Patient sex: M
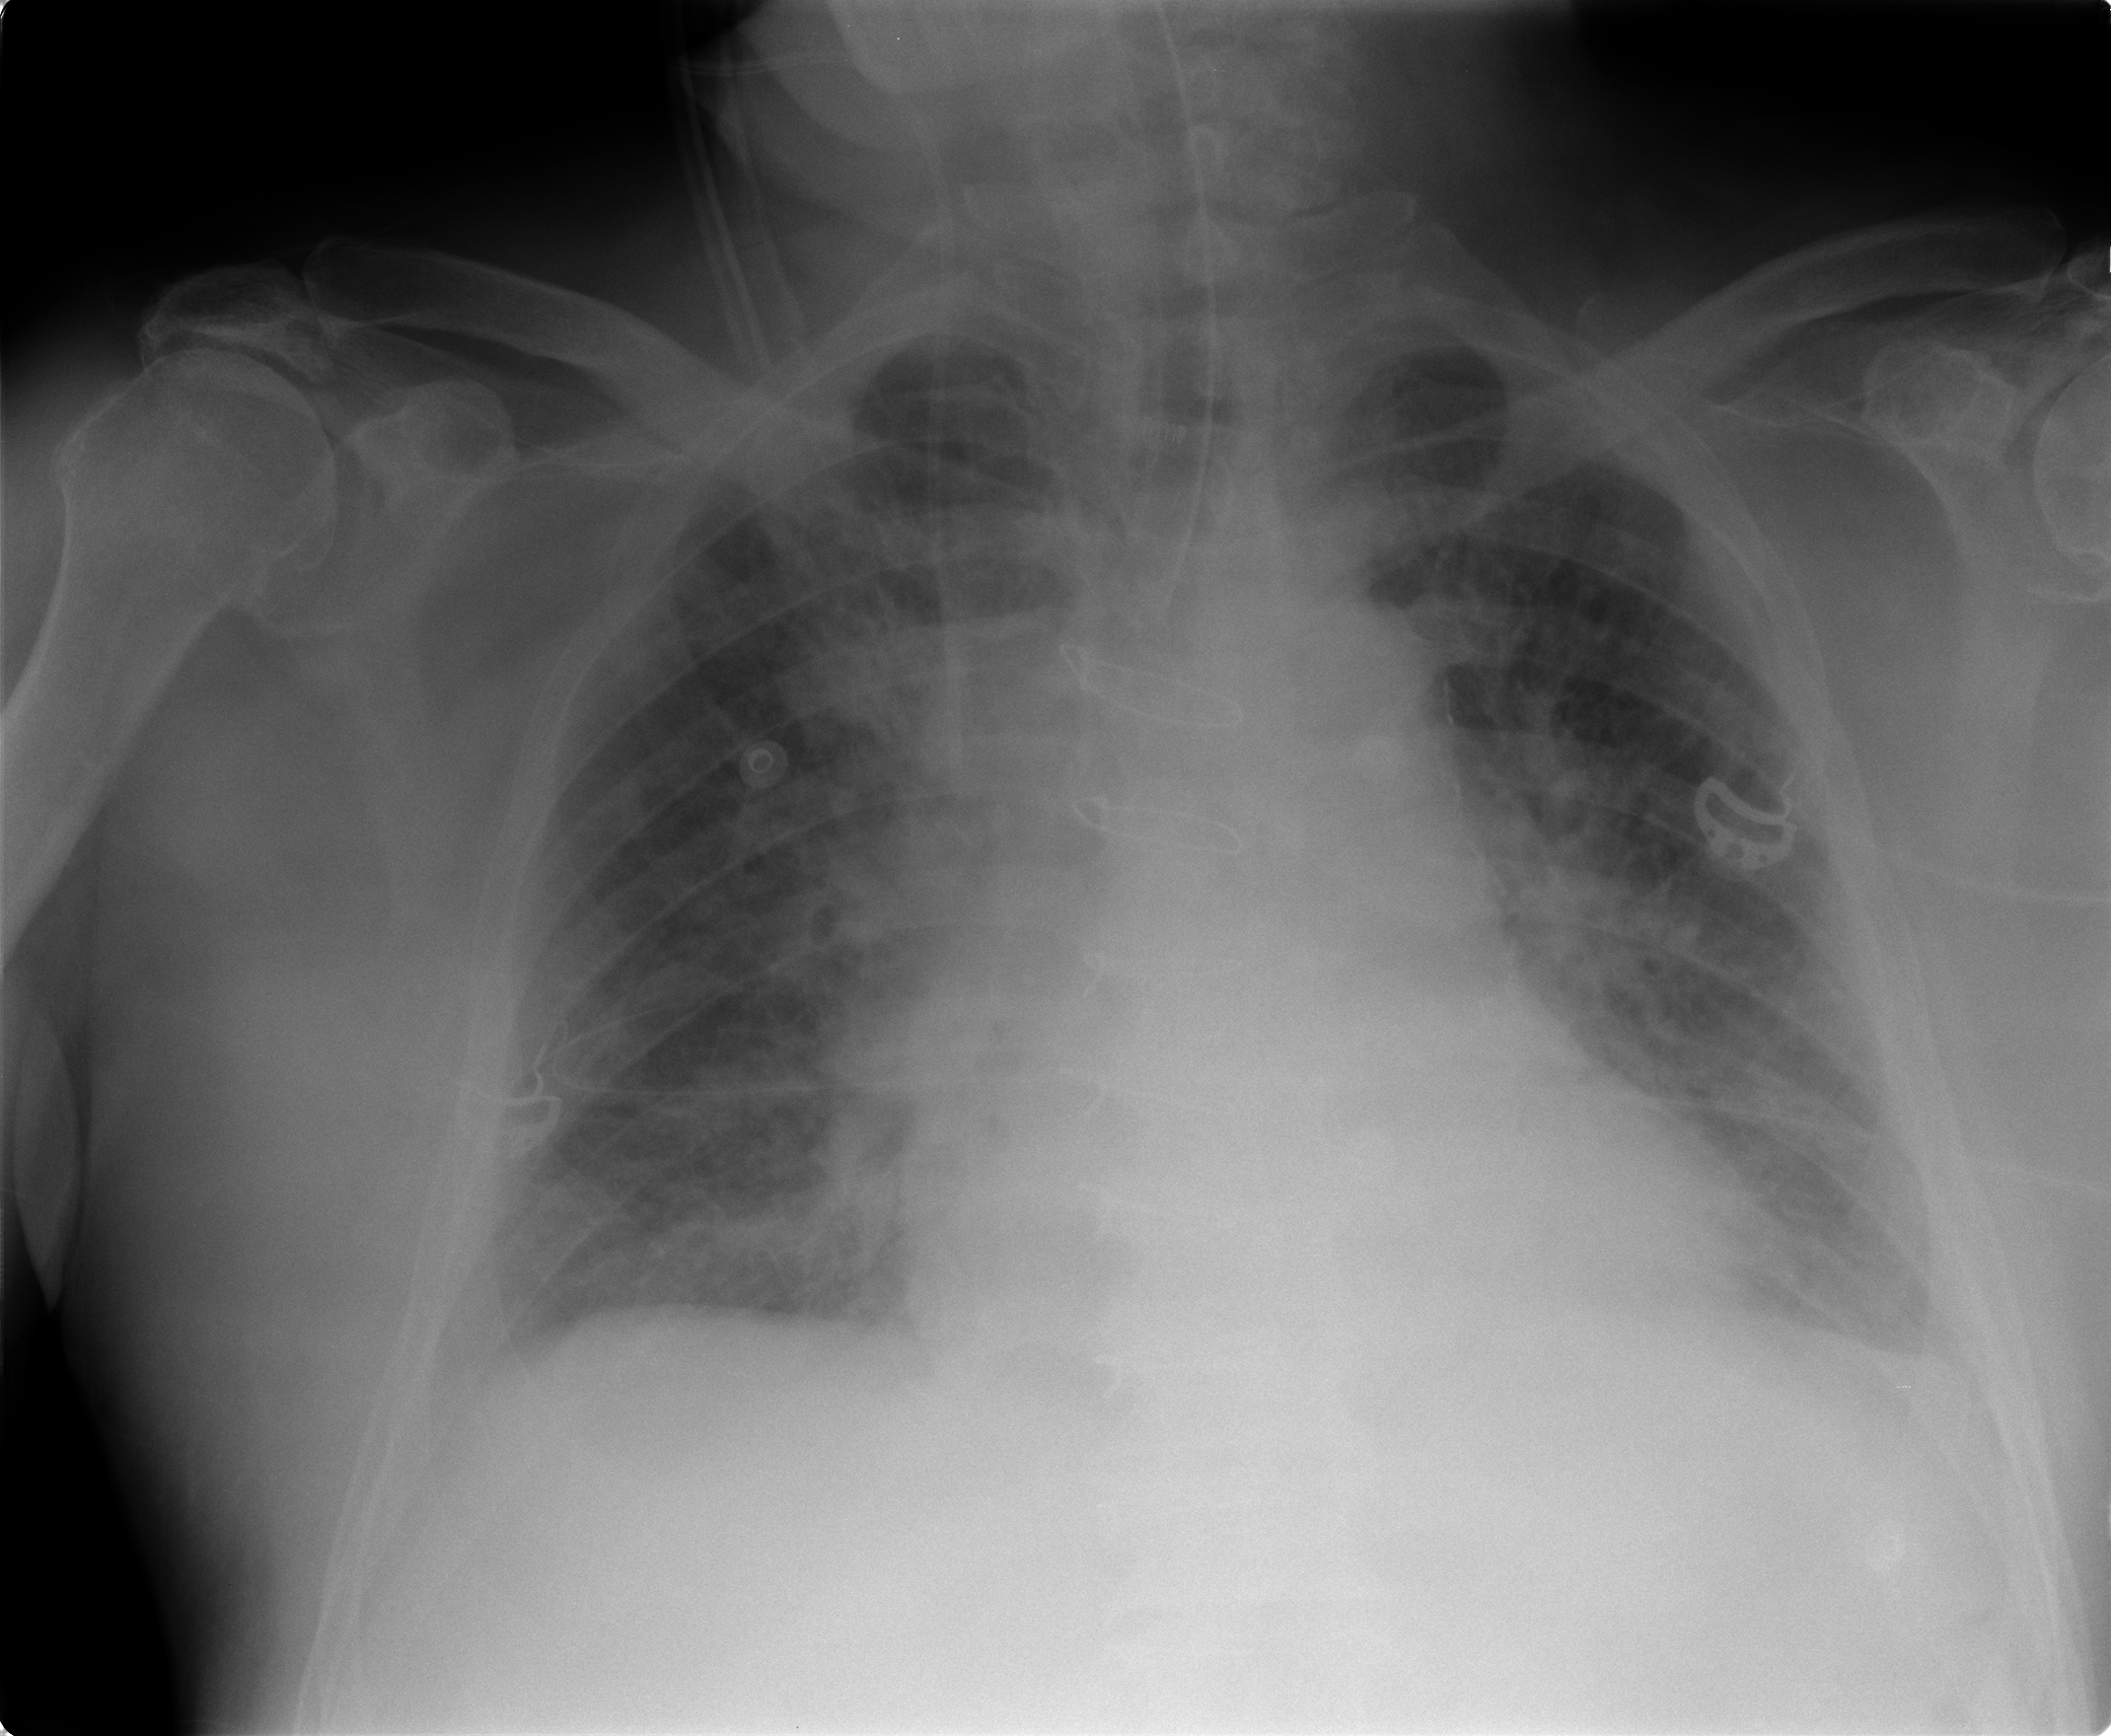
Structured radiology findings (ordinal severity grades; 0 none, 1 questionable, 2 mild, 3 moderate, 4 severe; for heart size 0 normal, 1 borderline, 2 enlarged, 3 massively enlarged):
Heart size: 1
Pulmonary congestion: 3
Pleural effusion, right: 1
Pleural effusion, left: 2
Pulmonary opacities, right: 2
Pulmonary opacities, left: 2
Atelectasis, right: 2
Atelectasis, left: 2